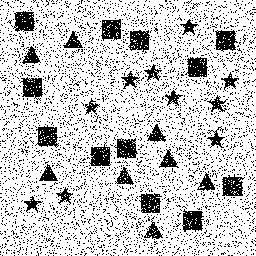
Squares: 12
Triangles: 8
Stars: 10
Total shapes: 30